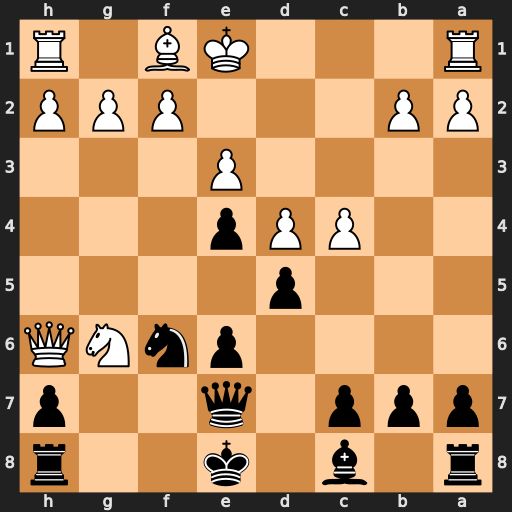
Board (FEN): r1b1k2r/ppp1q2p/4pnNQ/3p4/2PPp3/4P3/PP3PPP/R3KB1R
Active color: b
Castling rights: KQkq
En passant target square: -
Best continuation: Qb4+ Kd1 Qxb2